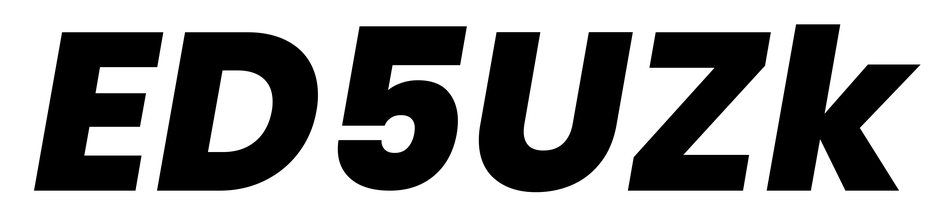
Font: Poppins-ExtraBoldItalic